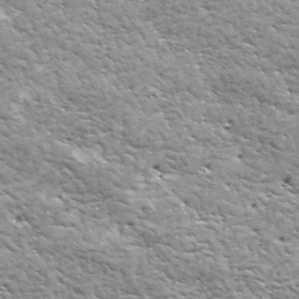
Label: frost